Interaction volume radius: 5 \u00c5
Interaction volume height: 40 \u00c5
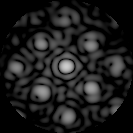
Disorder parameter: 0.3352